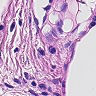
Metastatic tissue present: no